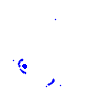
Particle: electron